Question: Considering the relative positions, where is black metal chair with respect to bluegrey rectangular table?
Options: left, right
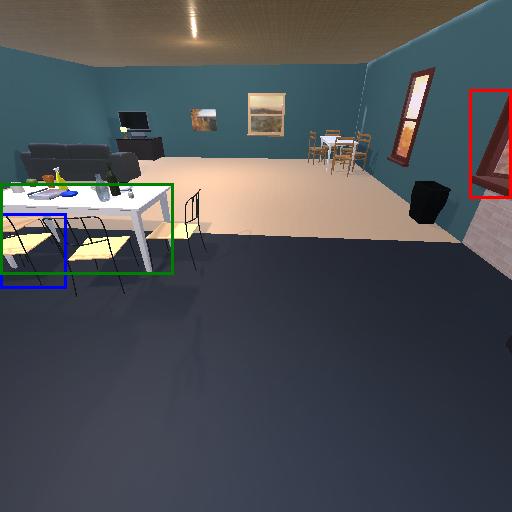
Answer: left